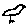
Label: bird